Question: I have a problem with datagridview even handler, when I click at the cell i want the value in that cell send to text box, it was work but after i change something that i forgot it can't work. I've try to recreate the datagridview and its event handler but nothing. This is my code
'''
private void dataGridView1_CellClick(object sender, DataGridViewCellEventArgs e)
{
textBox1.Text = dataGridView1.Rows[e.RowIndex].Cells[1].ToString();
}
'''

do you have any idea to fix this problem?
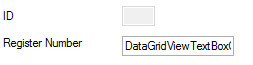
Answer: You need
'''
textBox1.Text = dataGridView1.Rows[e.RowIndex].Cells[1].Value.ToString();
'''